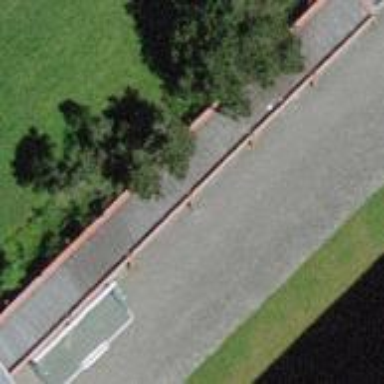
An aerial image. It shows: Covered bicycle parking area.